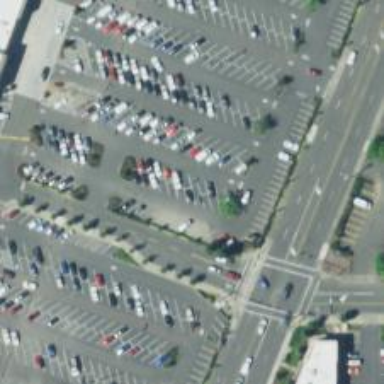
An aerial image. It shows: Trolley bay.